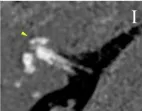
Course of endolymphatic hydrops (EH) and progression of vertigo attacks in a 68-year-old man. The patient's course was semi-quantitatively assessed by gadolinium-enhanced inner ear magnetic resonance images, which are shown in (A-I) (axial T2-weighted fluid-attenuated inversion recovery). The y axis on the left indicates the volume ratio of EH to the total inner ear volume in the right ear. (I) November 2019. No EH in the right vestibule and mild EH in the right cochlea. The yellow arrowheads indicate EH, and the black areas represent EH in the labyrinth.
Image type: radiology (mri)